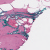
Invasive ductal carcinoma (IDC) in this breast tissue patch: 0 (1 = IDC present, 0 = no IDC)